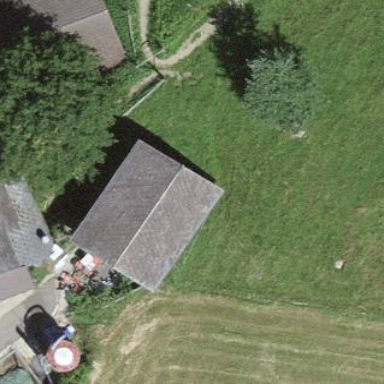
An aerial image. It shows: Rural barn.